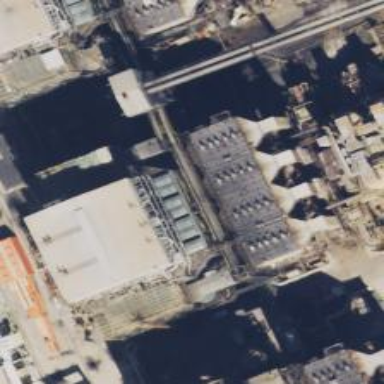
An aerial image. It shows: Generator powered by steam turbine.